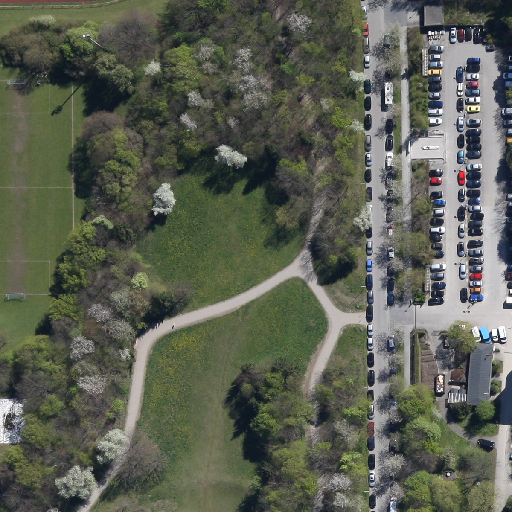
Referring expression: road